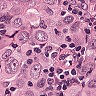
Metastatic tissue present: yes